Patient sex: F
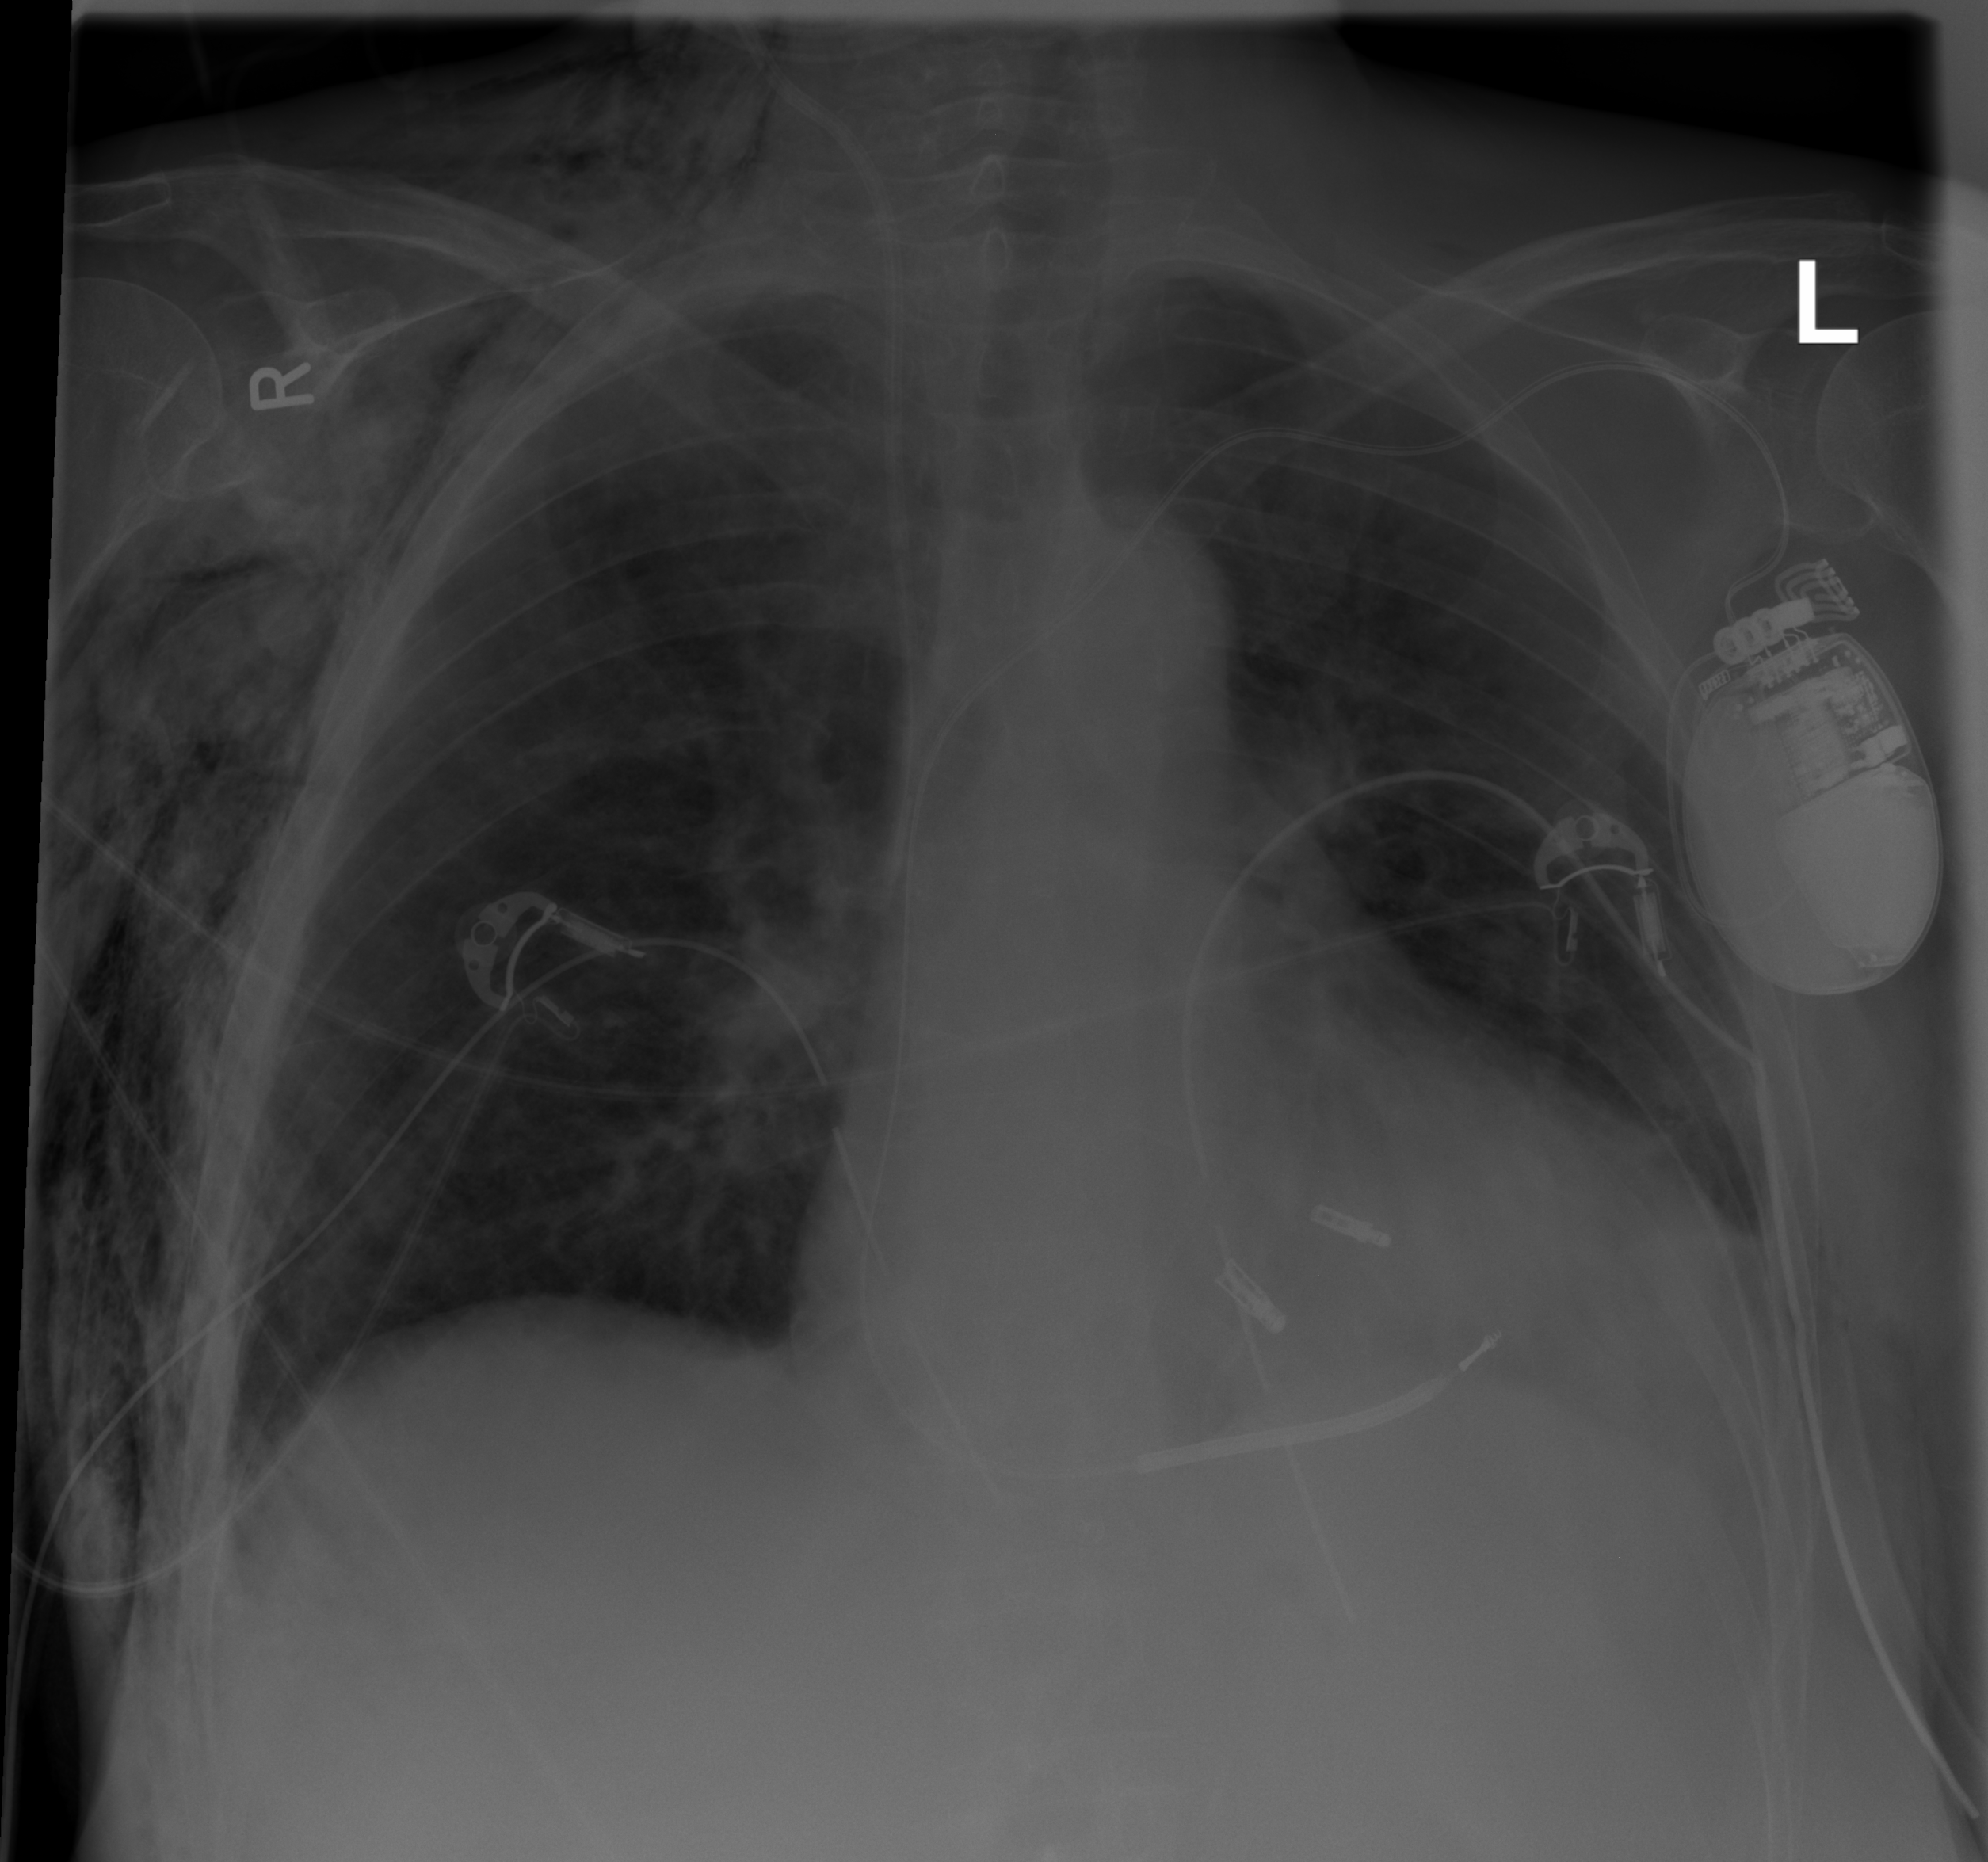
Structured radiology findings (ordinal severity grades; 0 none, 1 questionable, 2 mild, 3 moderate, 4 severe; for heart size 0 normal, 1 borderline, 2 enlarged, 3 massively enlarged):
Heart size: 2
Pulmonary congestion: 0
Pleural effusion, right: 0
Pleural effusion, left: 2
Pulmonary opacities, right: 0
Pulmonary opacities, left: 0
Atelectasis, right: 1
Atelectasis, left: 1